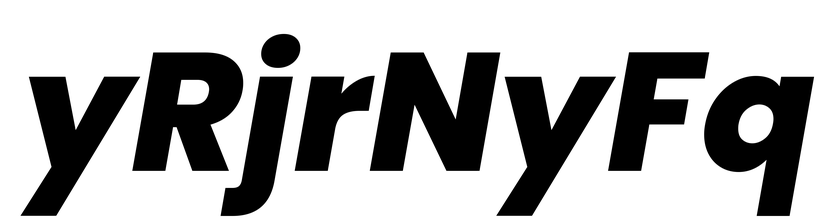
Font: Poppins-ExtraBoldItalic